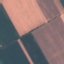
Land use / land cover: AnnualCrop